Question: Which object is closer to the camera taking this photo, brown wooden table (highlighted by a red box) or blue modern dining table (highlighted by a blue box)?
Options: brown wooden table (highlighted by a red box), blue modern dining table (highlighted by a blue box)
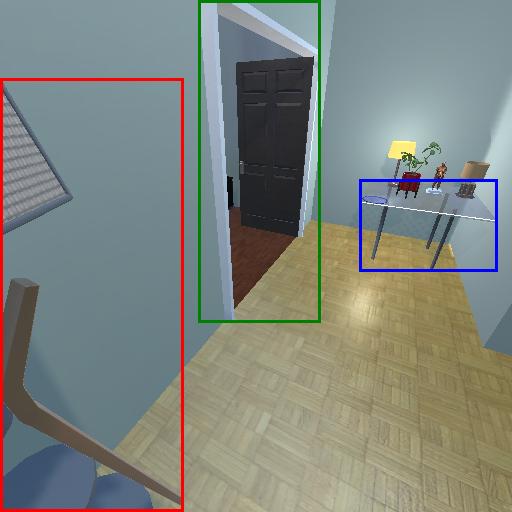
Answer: brown wooden table (highlighted by a red box)